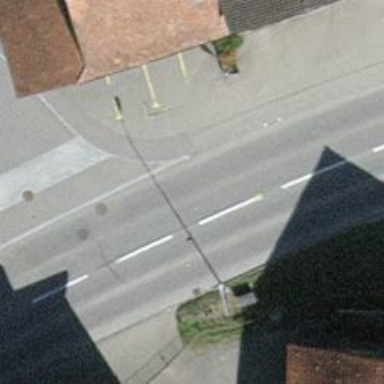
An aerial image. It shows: Sidewalk.